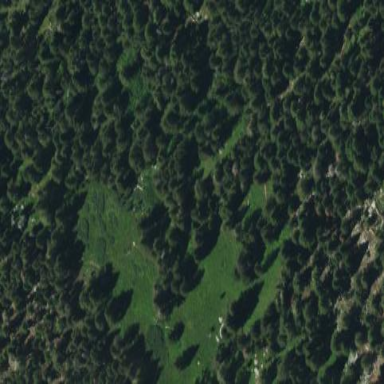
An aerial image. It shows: Wet meadow characterized by grassland vegetation.